Field crop: maize
Growth stage: 2
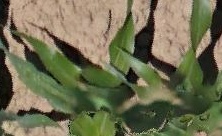
Species: maize